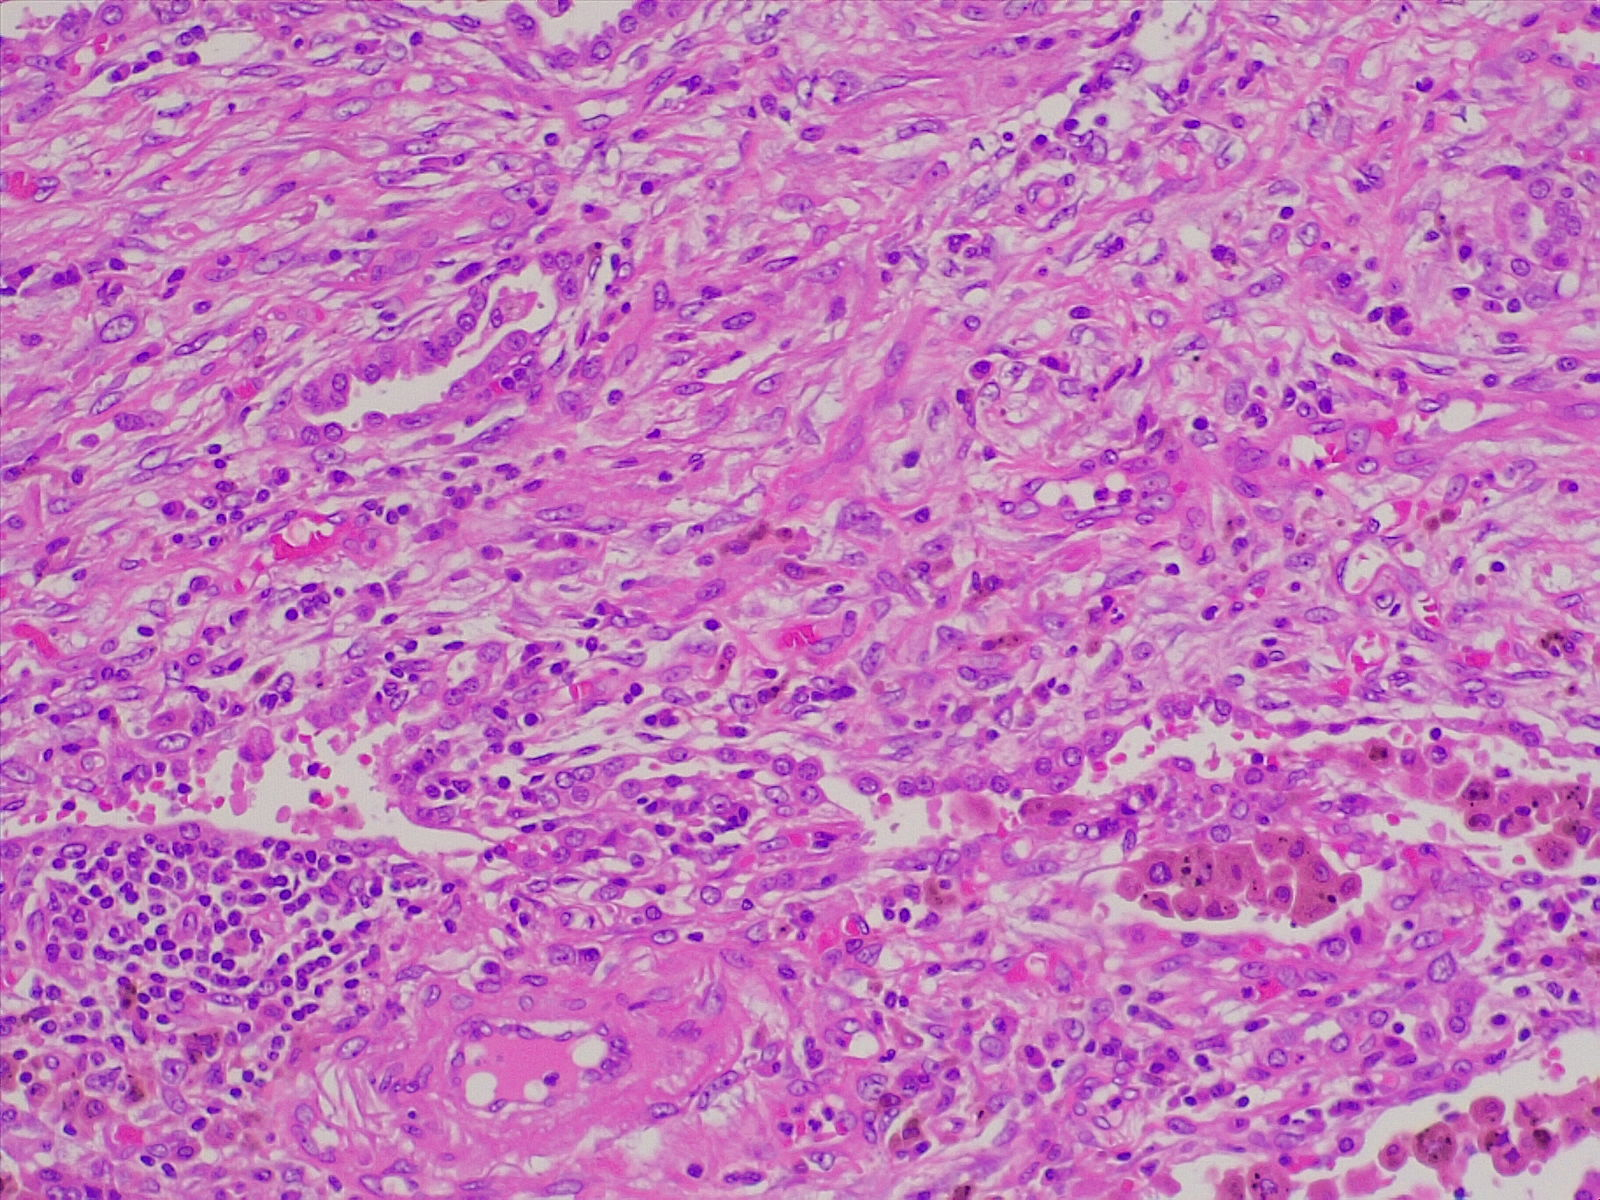
Label: normal lung tissue